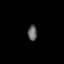
Tissue: prostate
Cell type: Fibroblasts
Senescence score: 0.7409
Nuclear area (px): 144
Mean DAPI intensity: 97.021